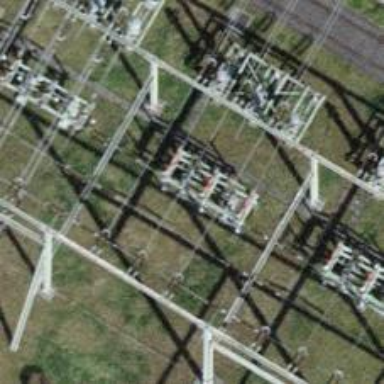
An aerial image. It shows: Power line with three cables configured as busbar.